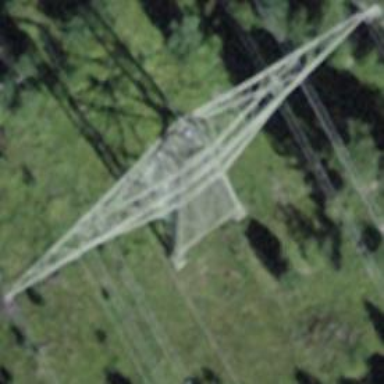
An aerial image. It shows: Power tower.